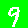
Digit: 9